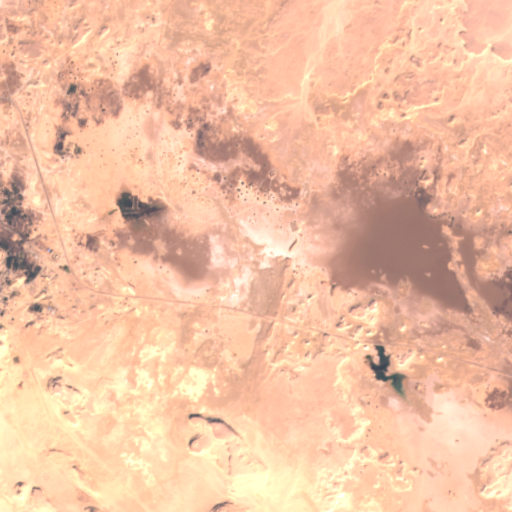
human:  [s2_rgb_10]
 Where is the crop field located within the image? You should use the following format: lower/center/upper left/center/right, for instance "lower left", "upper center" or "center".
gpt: The crop field is located in the upper left of the image.
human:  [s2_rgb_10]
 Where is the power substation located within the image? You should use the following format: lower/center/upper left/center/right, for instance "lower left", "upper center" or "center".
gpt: The power substation is located in the center left of the image.
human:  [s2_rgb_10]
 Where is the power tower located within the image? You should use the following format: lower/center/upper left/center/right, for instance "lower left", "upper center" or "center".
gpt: The power tower is located in the upper left of the image.
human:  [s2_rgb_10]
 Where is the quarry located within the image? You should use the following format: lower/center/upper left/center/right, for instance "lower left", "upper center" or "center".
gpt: There is no quarry in the image.